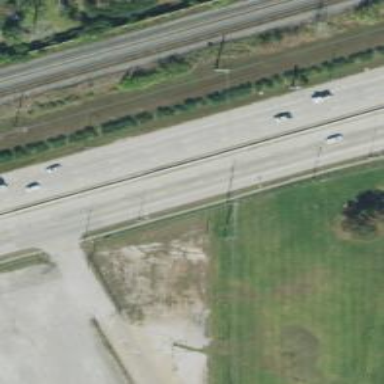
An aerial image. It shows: Trunk highway with expressway features.